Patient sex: F
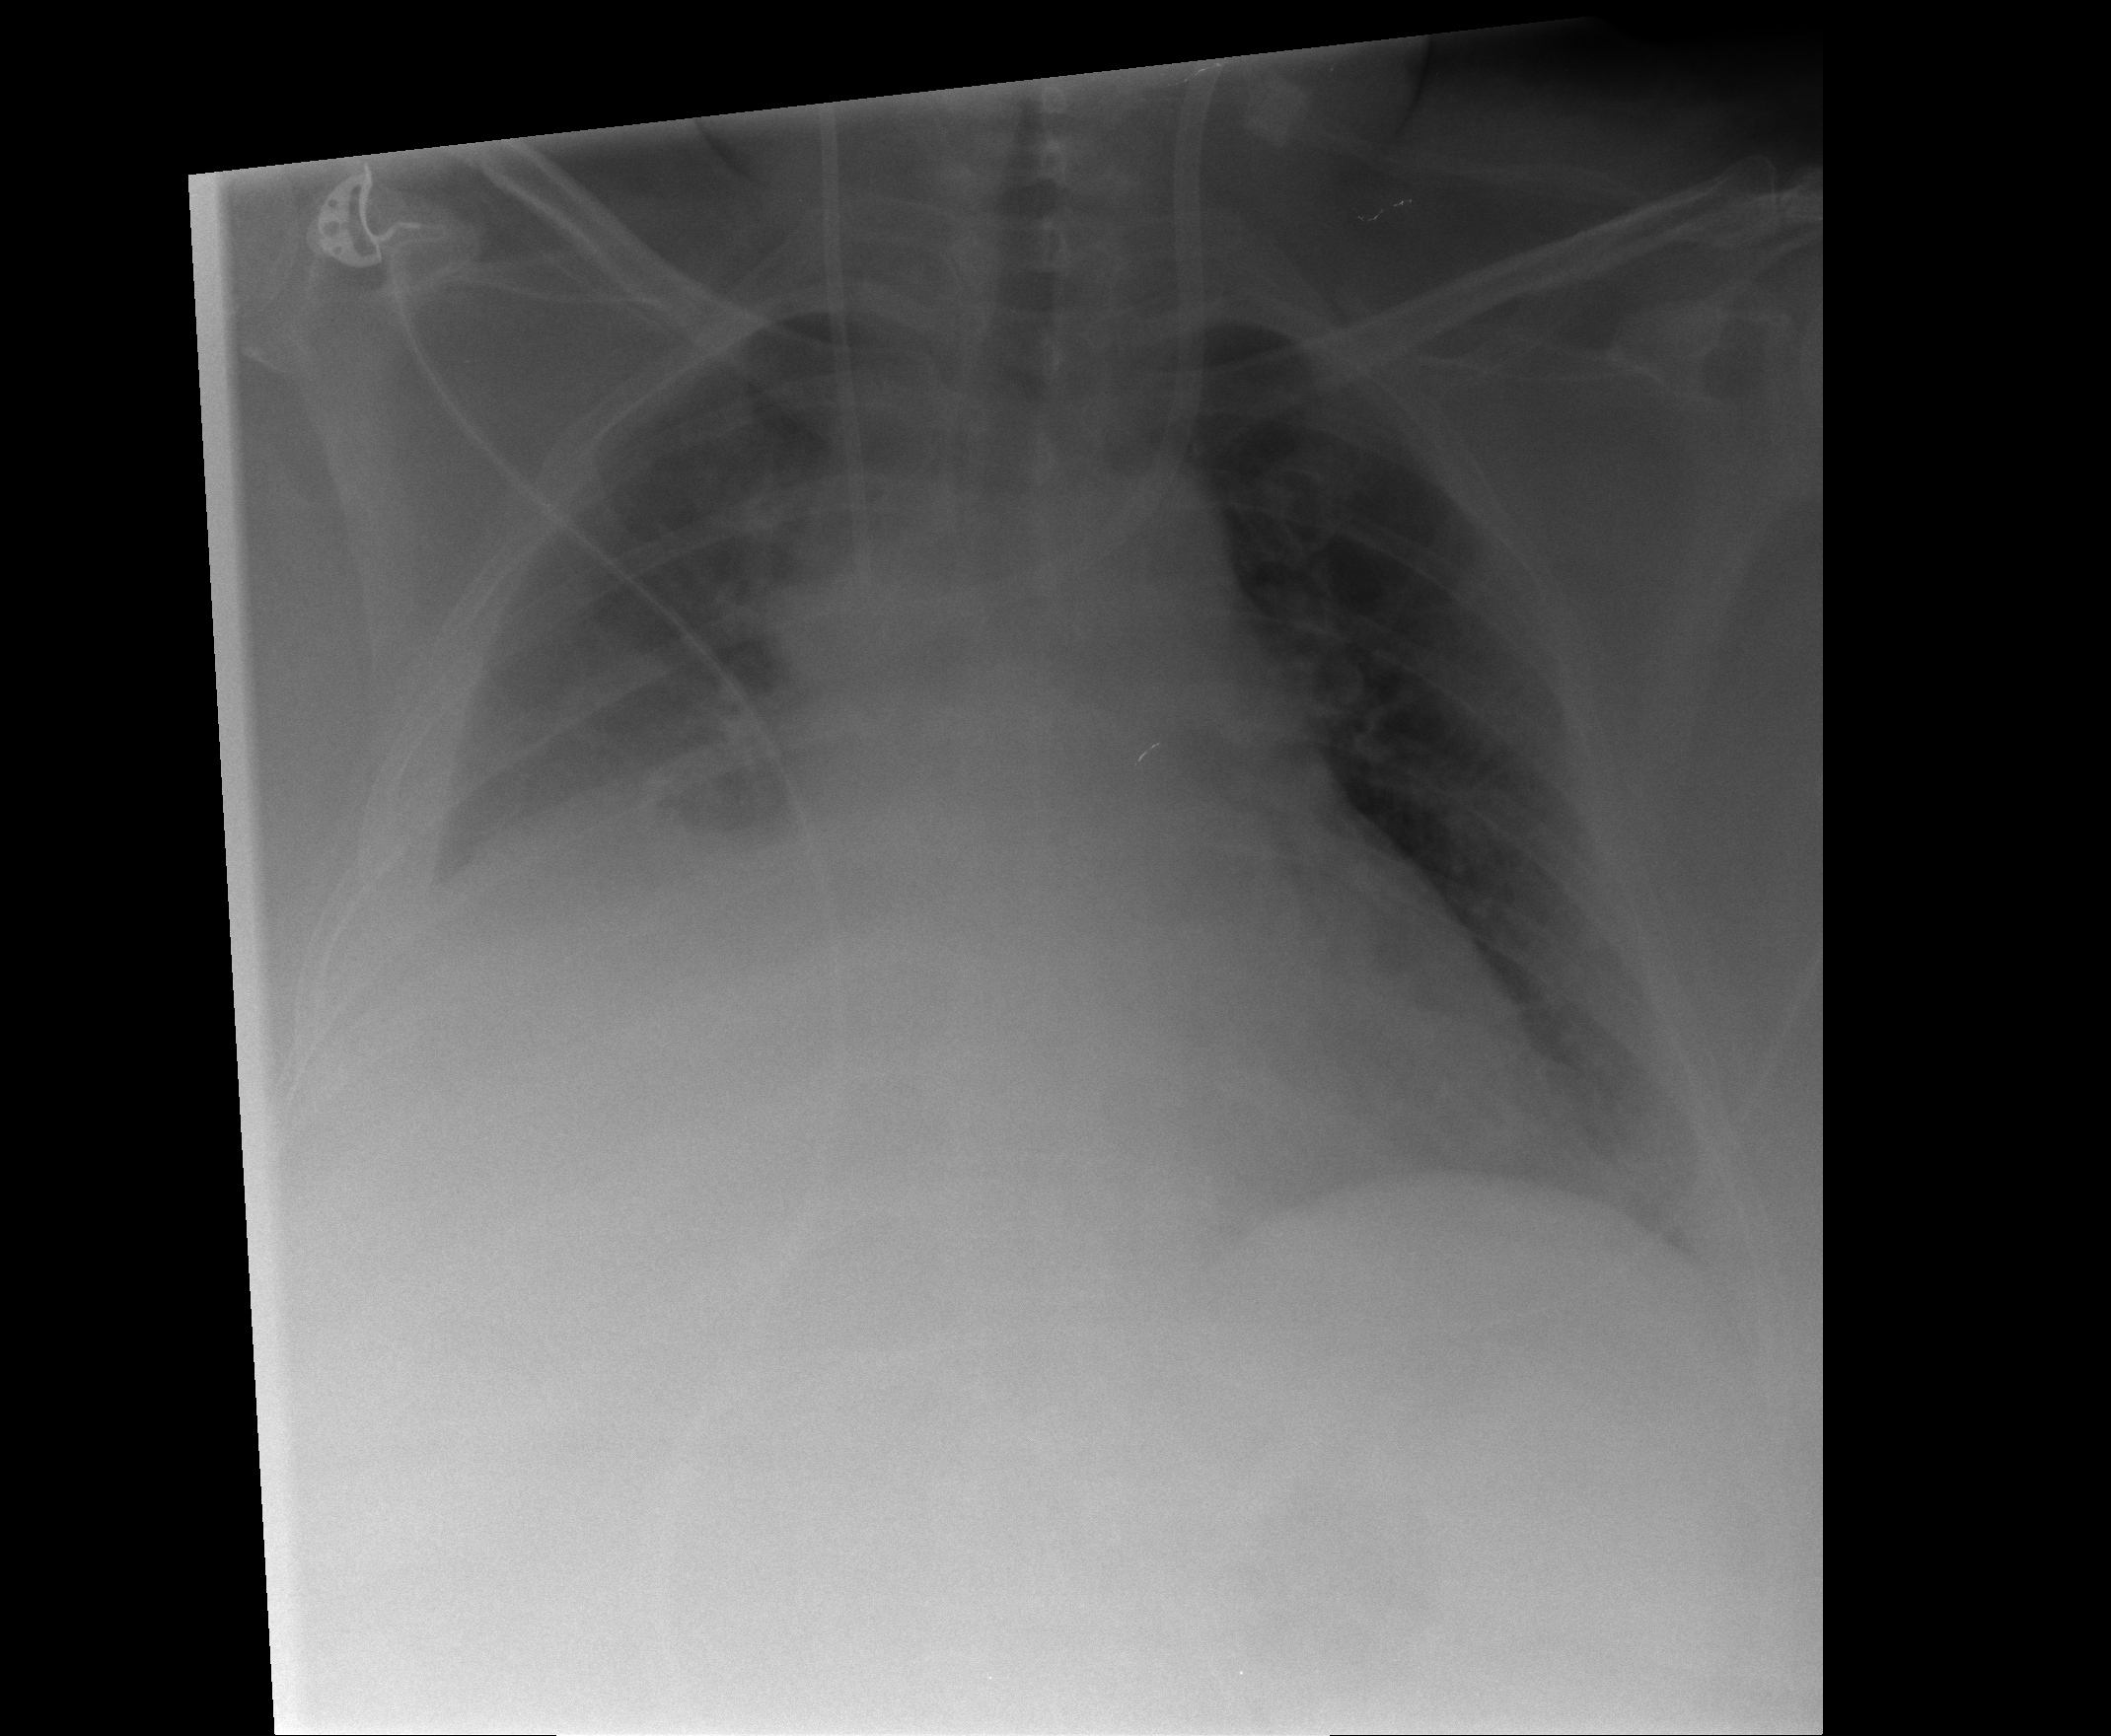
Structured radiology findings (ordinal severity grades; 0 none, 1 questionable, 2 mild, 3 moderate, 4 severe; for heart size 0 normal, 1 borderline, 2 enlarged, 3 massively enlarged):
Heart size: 1
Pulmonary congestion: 0
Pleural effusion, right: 3
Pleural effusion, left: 2
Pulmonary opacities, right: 0
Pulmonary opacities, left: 0
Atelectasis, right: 3
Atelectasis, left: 1